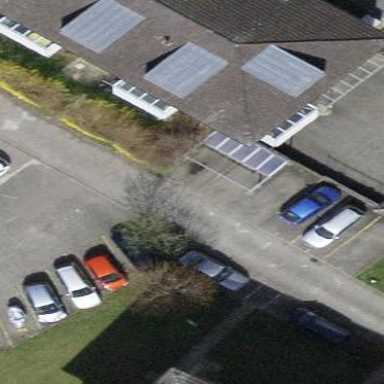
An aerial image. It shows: Parking area with surface.